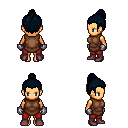
a pixel art fantasy rpg character, female body template, human, tanned skin, brown tunic, red pants, raven short topknot hairstyle, metal gloves, maroon shoes, four views (front, back, left, right), 2x2 character sprite sheet, small pixel art, hard edges, no anti-aliasing